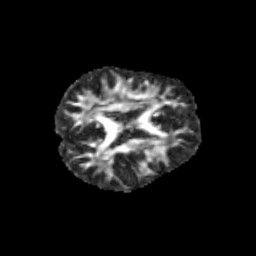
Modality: FA
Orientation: axial
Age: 10
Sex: female
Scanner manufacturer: siemens
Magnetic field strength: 3 T
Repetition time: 3.8 s
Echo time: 0.07 s